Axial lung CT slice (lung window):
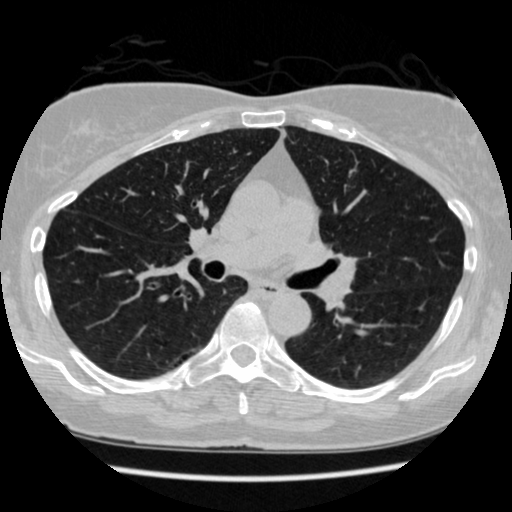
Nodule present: yes
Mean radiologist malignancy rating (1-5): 1